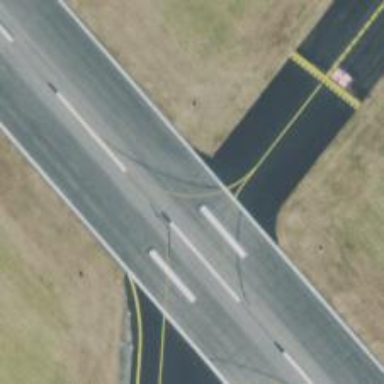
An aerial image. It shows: Image of taxiway at airport.